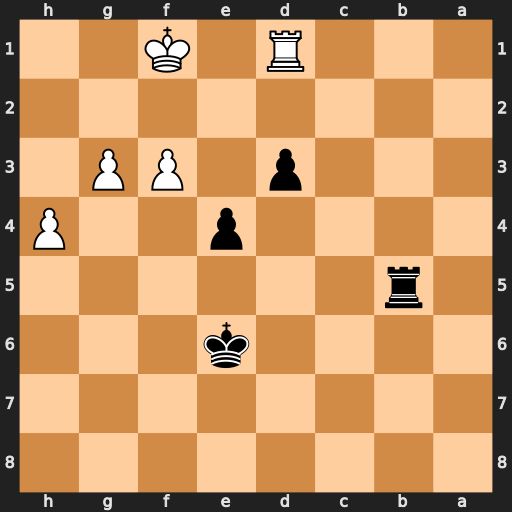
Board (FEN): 8/8/4k3/1r6/4p2P/3p1PP1/8/3R1K2
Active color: b
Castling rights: -
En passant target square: -
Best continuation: Rf5 Kg2 Rxf3